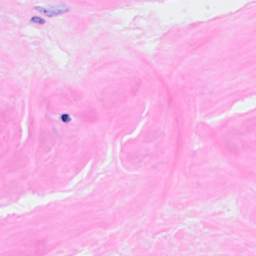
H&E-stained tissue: Breast